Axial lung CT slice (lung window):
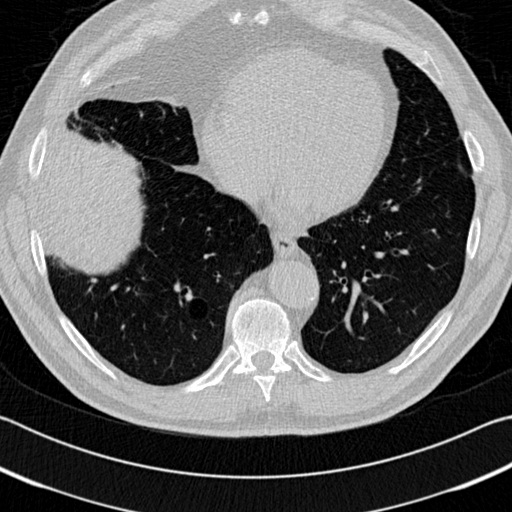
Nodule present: no